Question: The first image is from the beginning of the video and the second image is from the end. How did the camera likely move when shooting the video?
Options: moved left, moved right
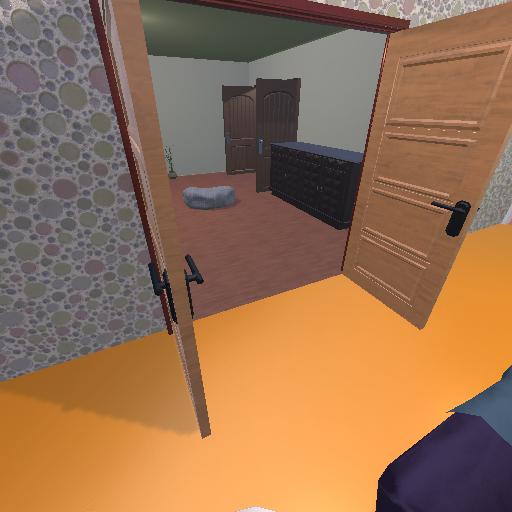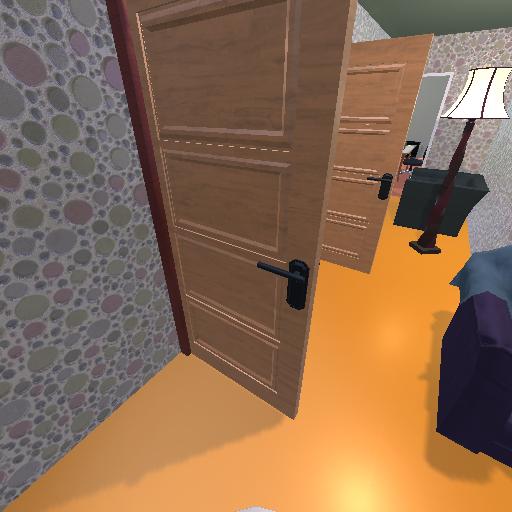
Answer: moved left